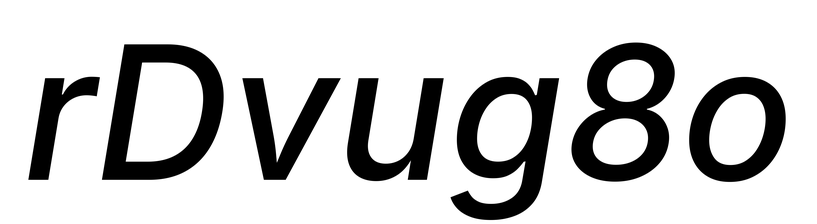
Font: Inter-Italic_Medium_Italic